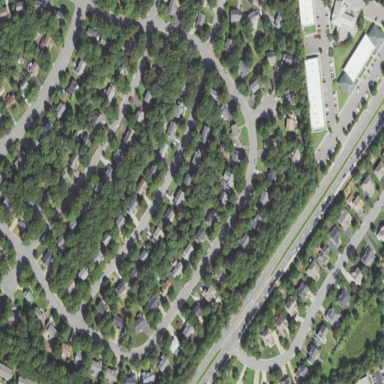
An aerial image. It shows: Residential area within neighborhood.